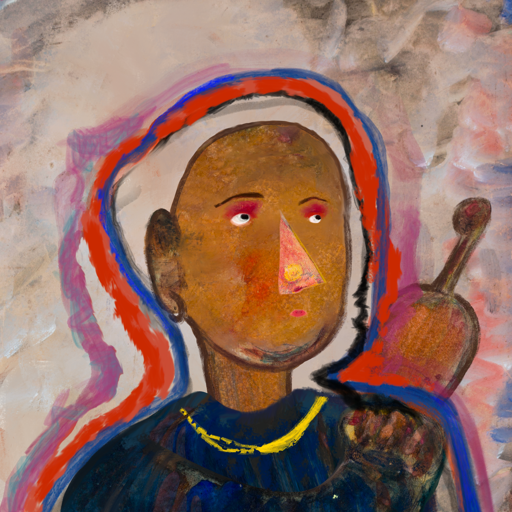
Background: Roy_Bahadur, Head And Neck Side: Pipe, Face Side: Irani, Bust: Pipe, Hair Side: Experience, Head Accessory: Blank, Second Necklace: Blank, Necklace: Irani_1, Baby: Blank